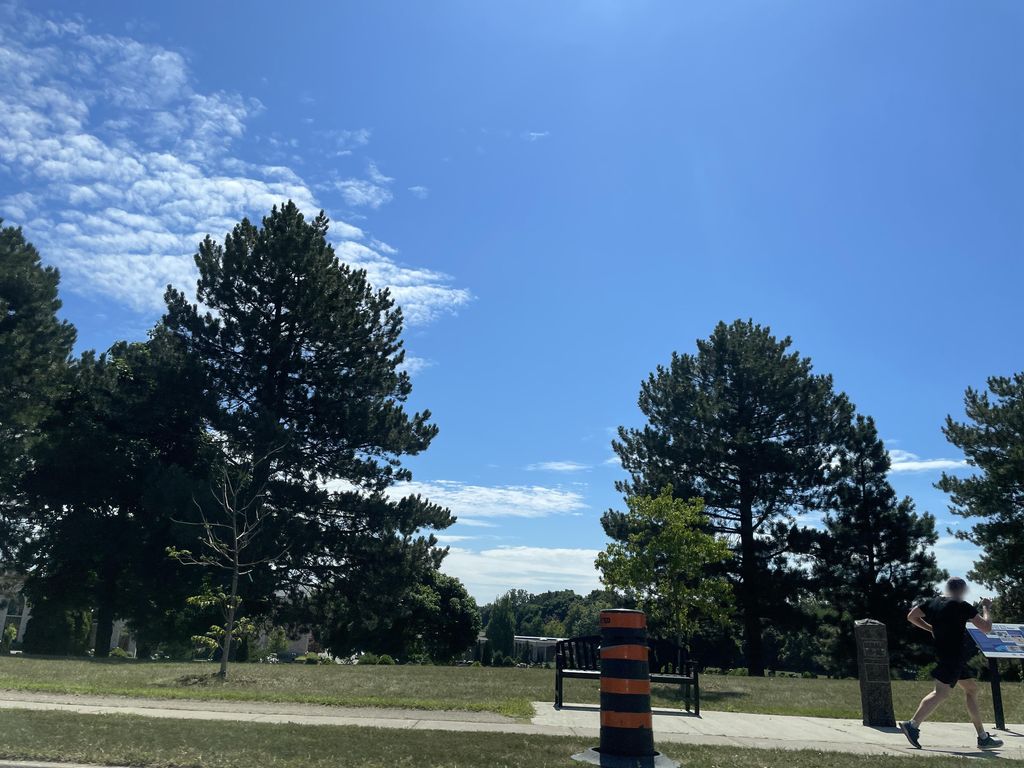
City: hamilton